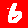
Digit: 6